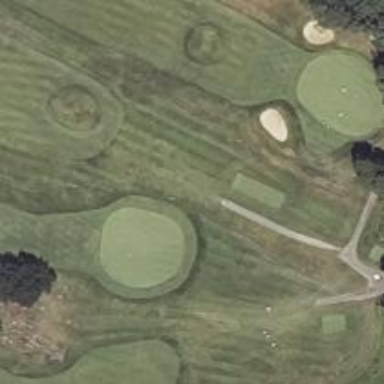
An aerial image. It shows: View of golf hole.